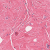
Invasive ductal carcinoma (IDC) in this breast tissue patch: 0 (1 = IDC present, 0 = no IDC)